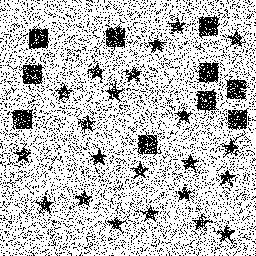
Squares: 10
Triangles: 0
Stars: 22
Total shapes: 32